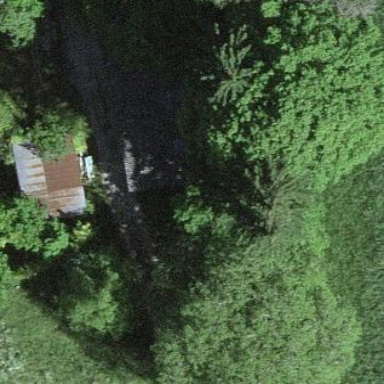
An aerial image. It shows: Shed.